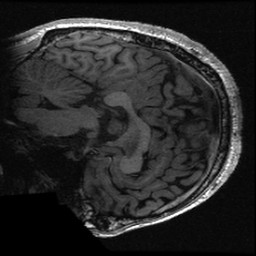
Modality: T1w
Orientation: sagittal
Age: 23
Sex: male